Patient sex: M
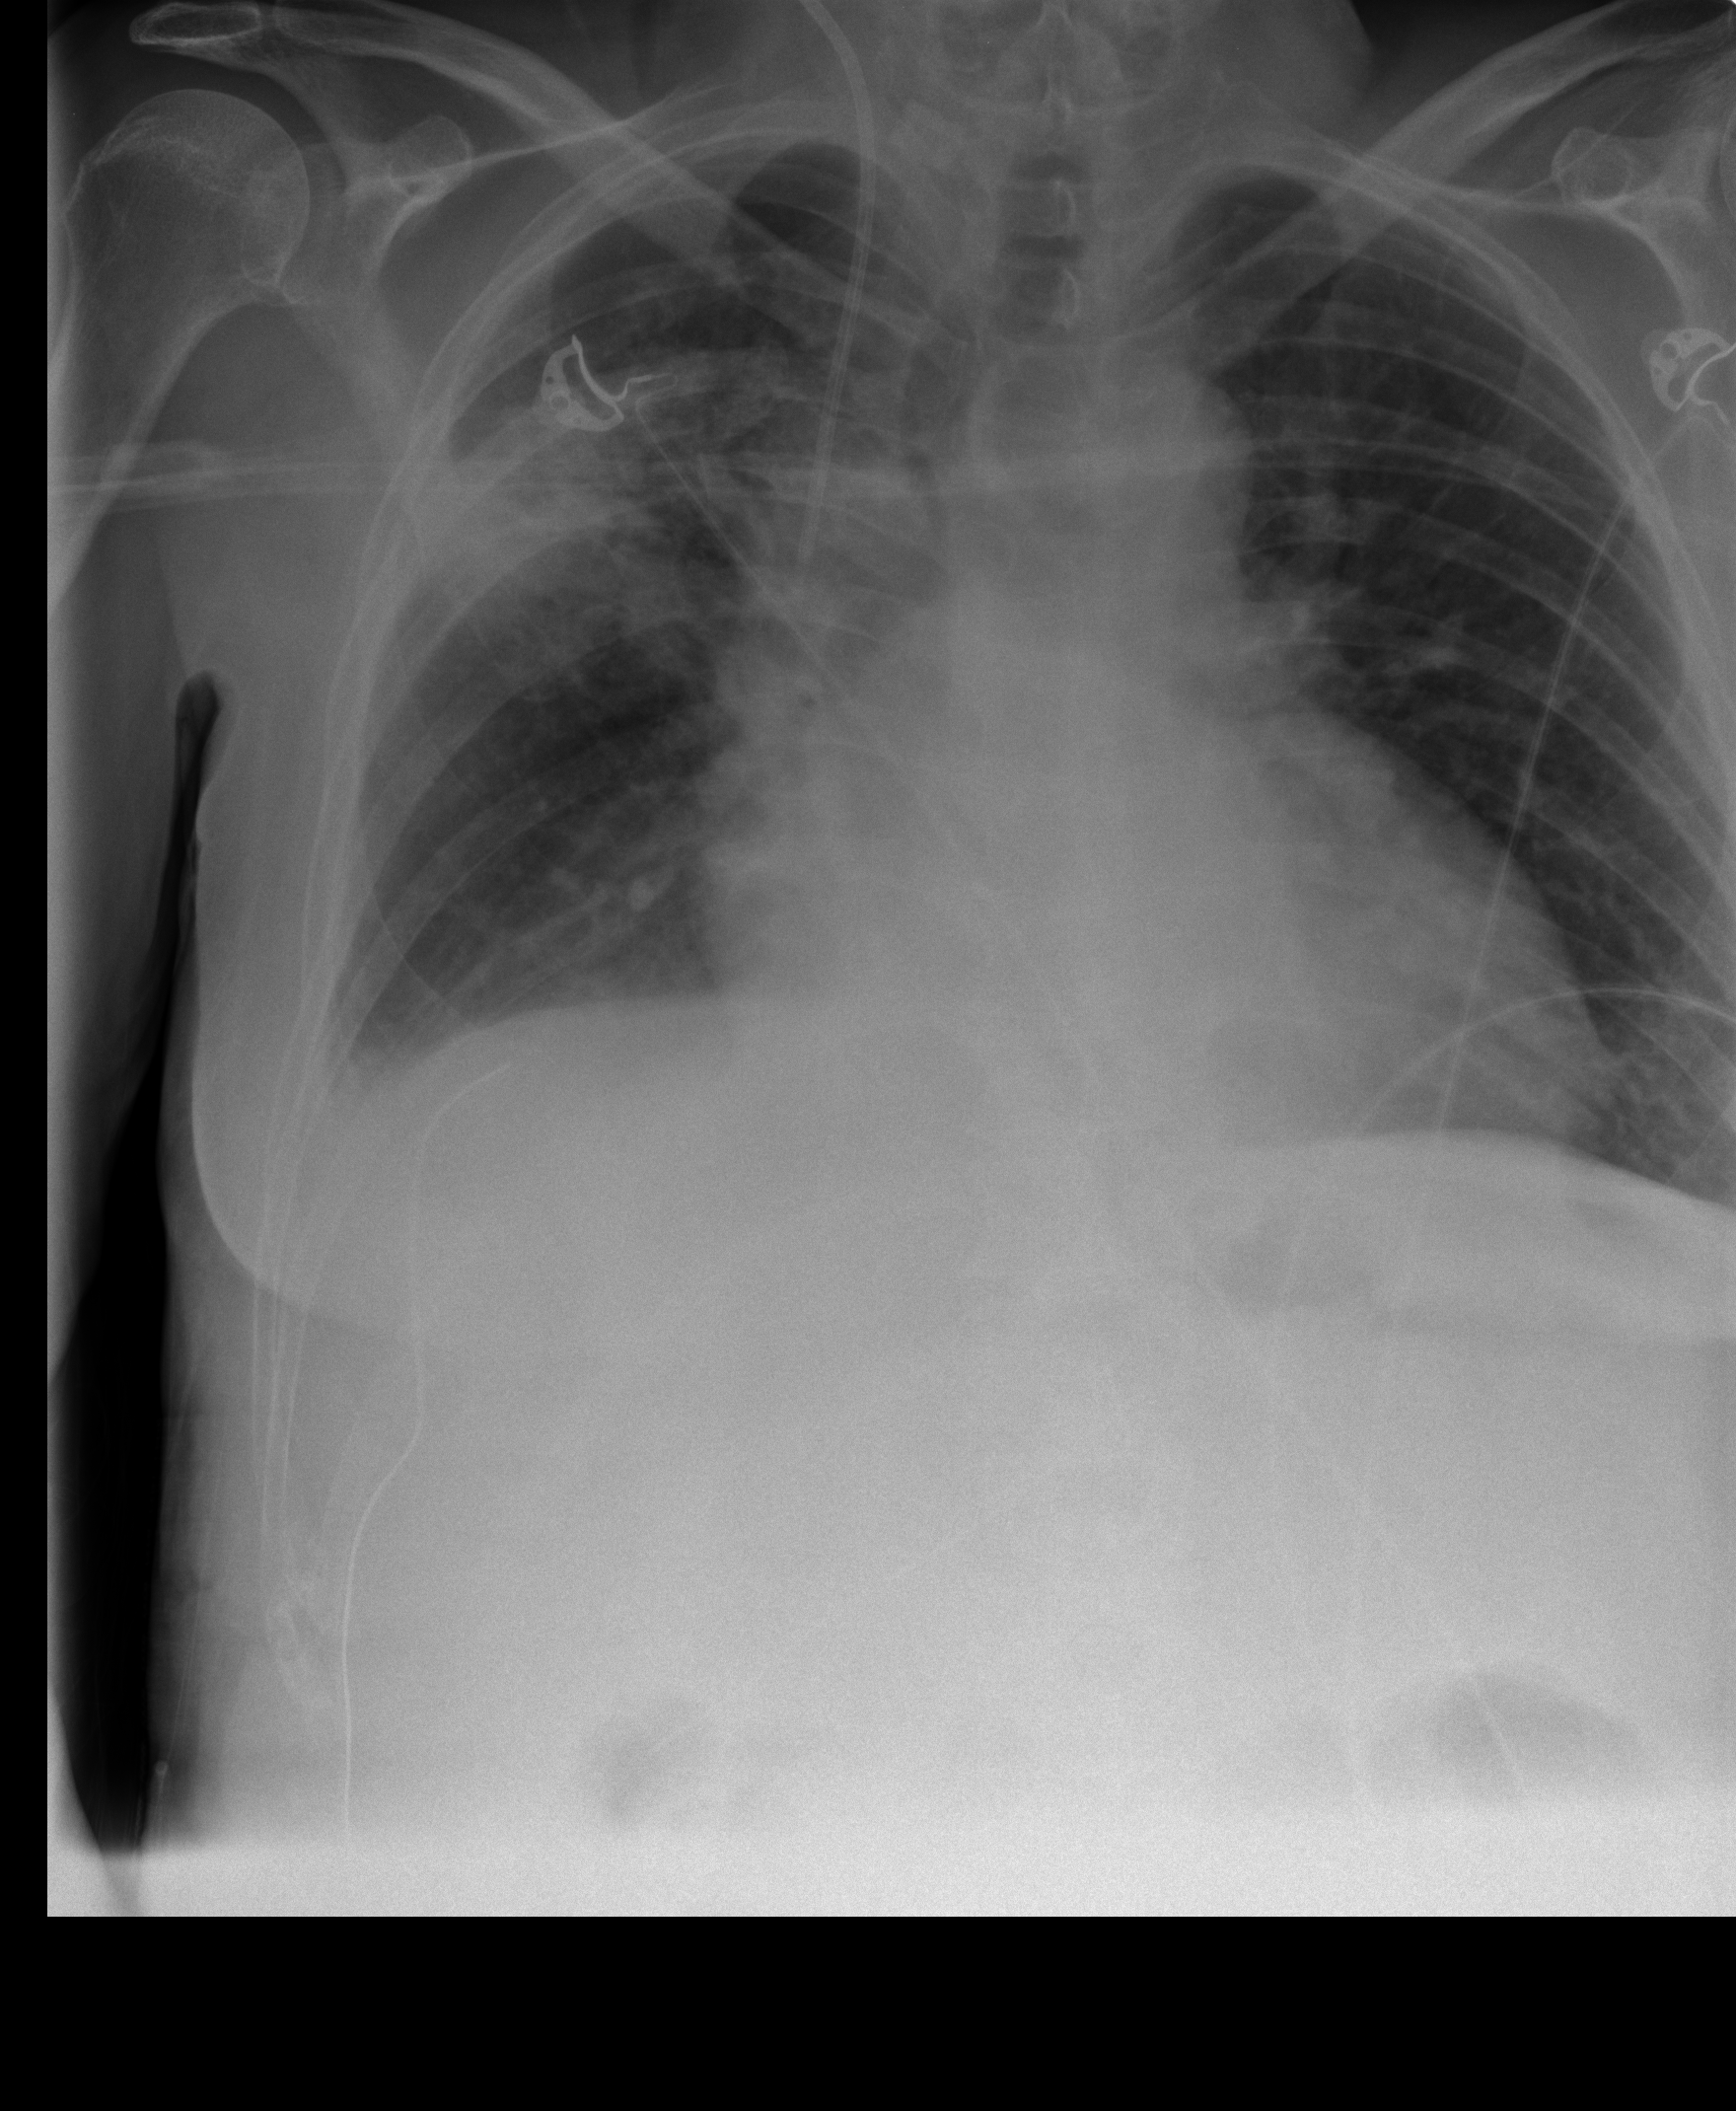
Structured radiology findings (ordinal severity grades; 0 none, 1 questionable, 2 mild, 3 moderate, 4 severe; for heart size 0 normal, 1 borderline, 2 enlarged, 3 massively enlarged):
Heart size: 2
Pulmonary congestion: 1
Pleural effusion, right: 2
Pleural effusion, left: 0
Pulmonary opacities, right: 3
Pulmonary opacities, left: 1
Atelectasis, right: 2
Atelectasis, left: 1